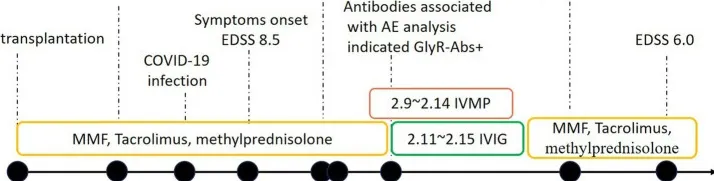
Timeline of clinical events, diagnostic work-up and treatment during the disease course. MRI magnetic resonance imaging; MMF mycophenolate mofetil; EDSS Expanded Disability Status Scale; AE autoimmune encephalitis; GlyR-Abs glycine receptor antibodies; IVMP Intravenous methylprednisolone; IVIG intravenous immunoglobulins.
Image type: chart (chart)